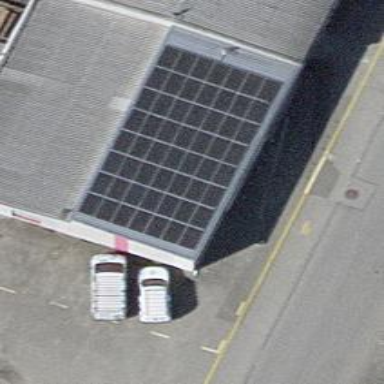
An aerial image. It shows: Solar photovoltaic panel generator on the roof of building.